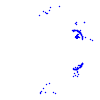
Particle: kaon